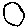
Label: circle